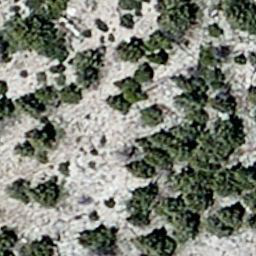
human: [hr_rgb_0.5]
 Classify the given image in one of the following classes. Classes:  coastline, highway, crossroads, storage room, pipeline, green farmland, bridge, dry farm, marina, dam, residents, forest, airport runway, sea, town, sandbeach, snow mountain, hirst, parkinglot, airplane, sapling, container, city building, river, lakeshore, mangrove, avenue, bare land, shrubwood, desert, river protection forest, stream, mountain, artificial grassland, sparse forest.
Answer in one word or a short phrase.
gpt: sparse forest